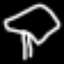
Label: mushroom